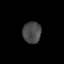
Tissue: lung
Cell type: Epithelial cells
Senescence score: 0.185
Nuclear area (px): 383
Mean DAPI intensity: 73.141